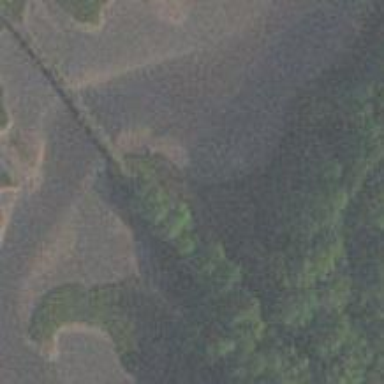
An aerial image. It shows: Image of abandoned railway on trestle bridge.